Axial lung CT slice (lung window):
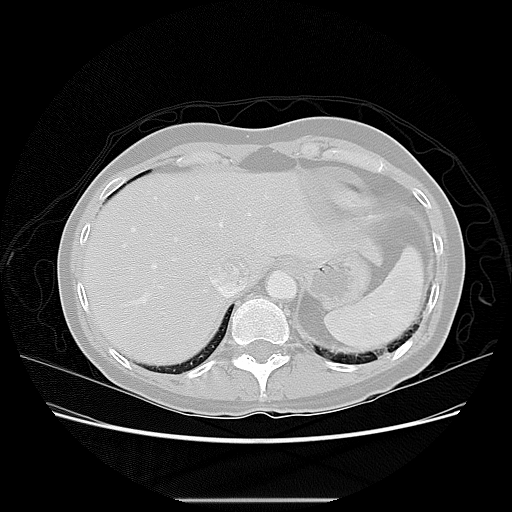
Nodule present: no